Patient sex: M
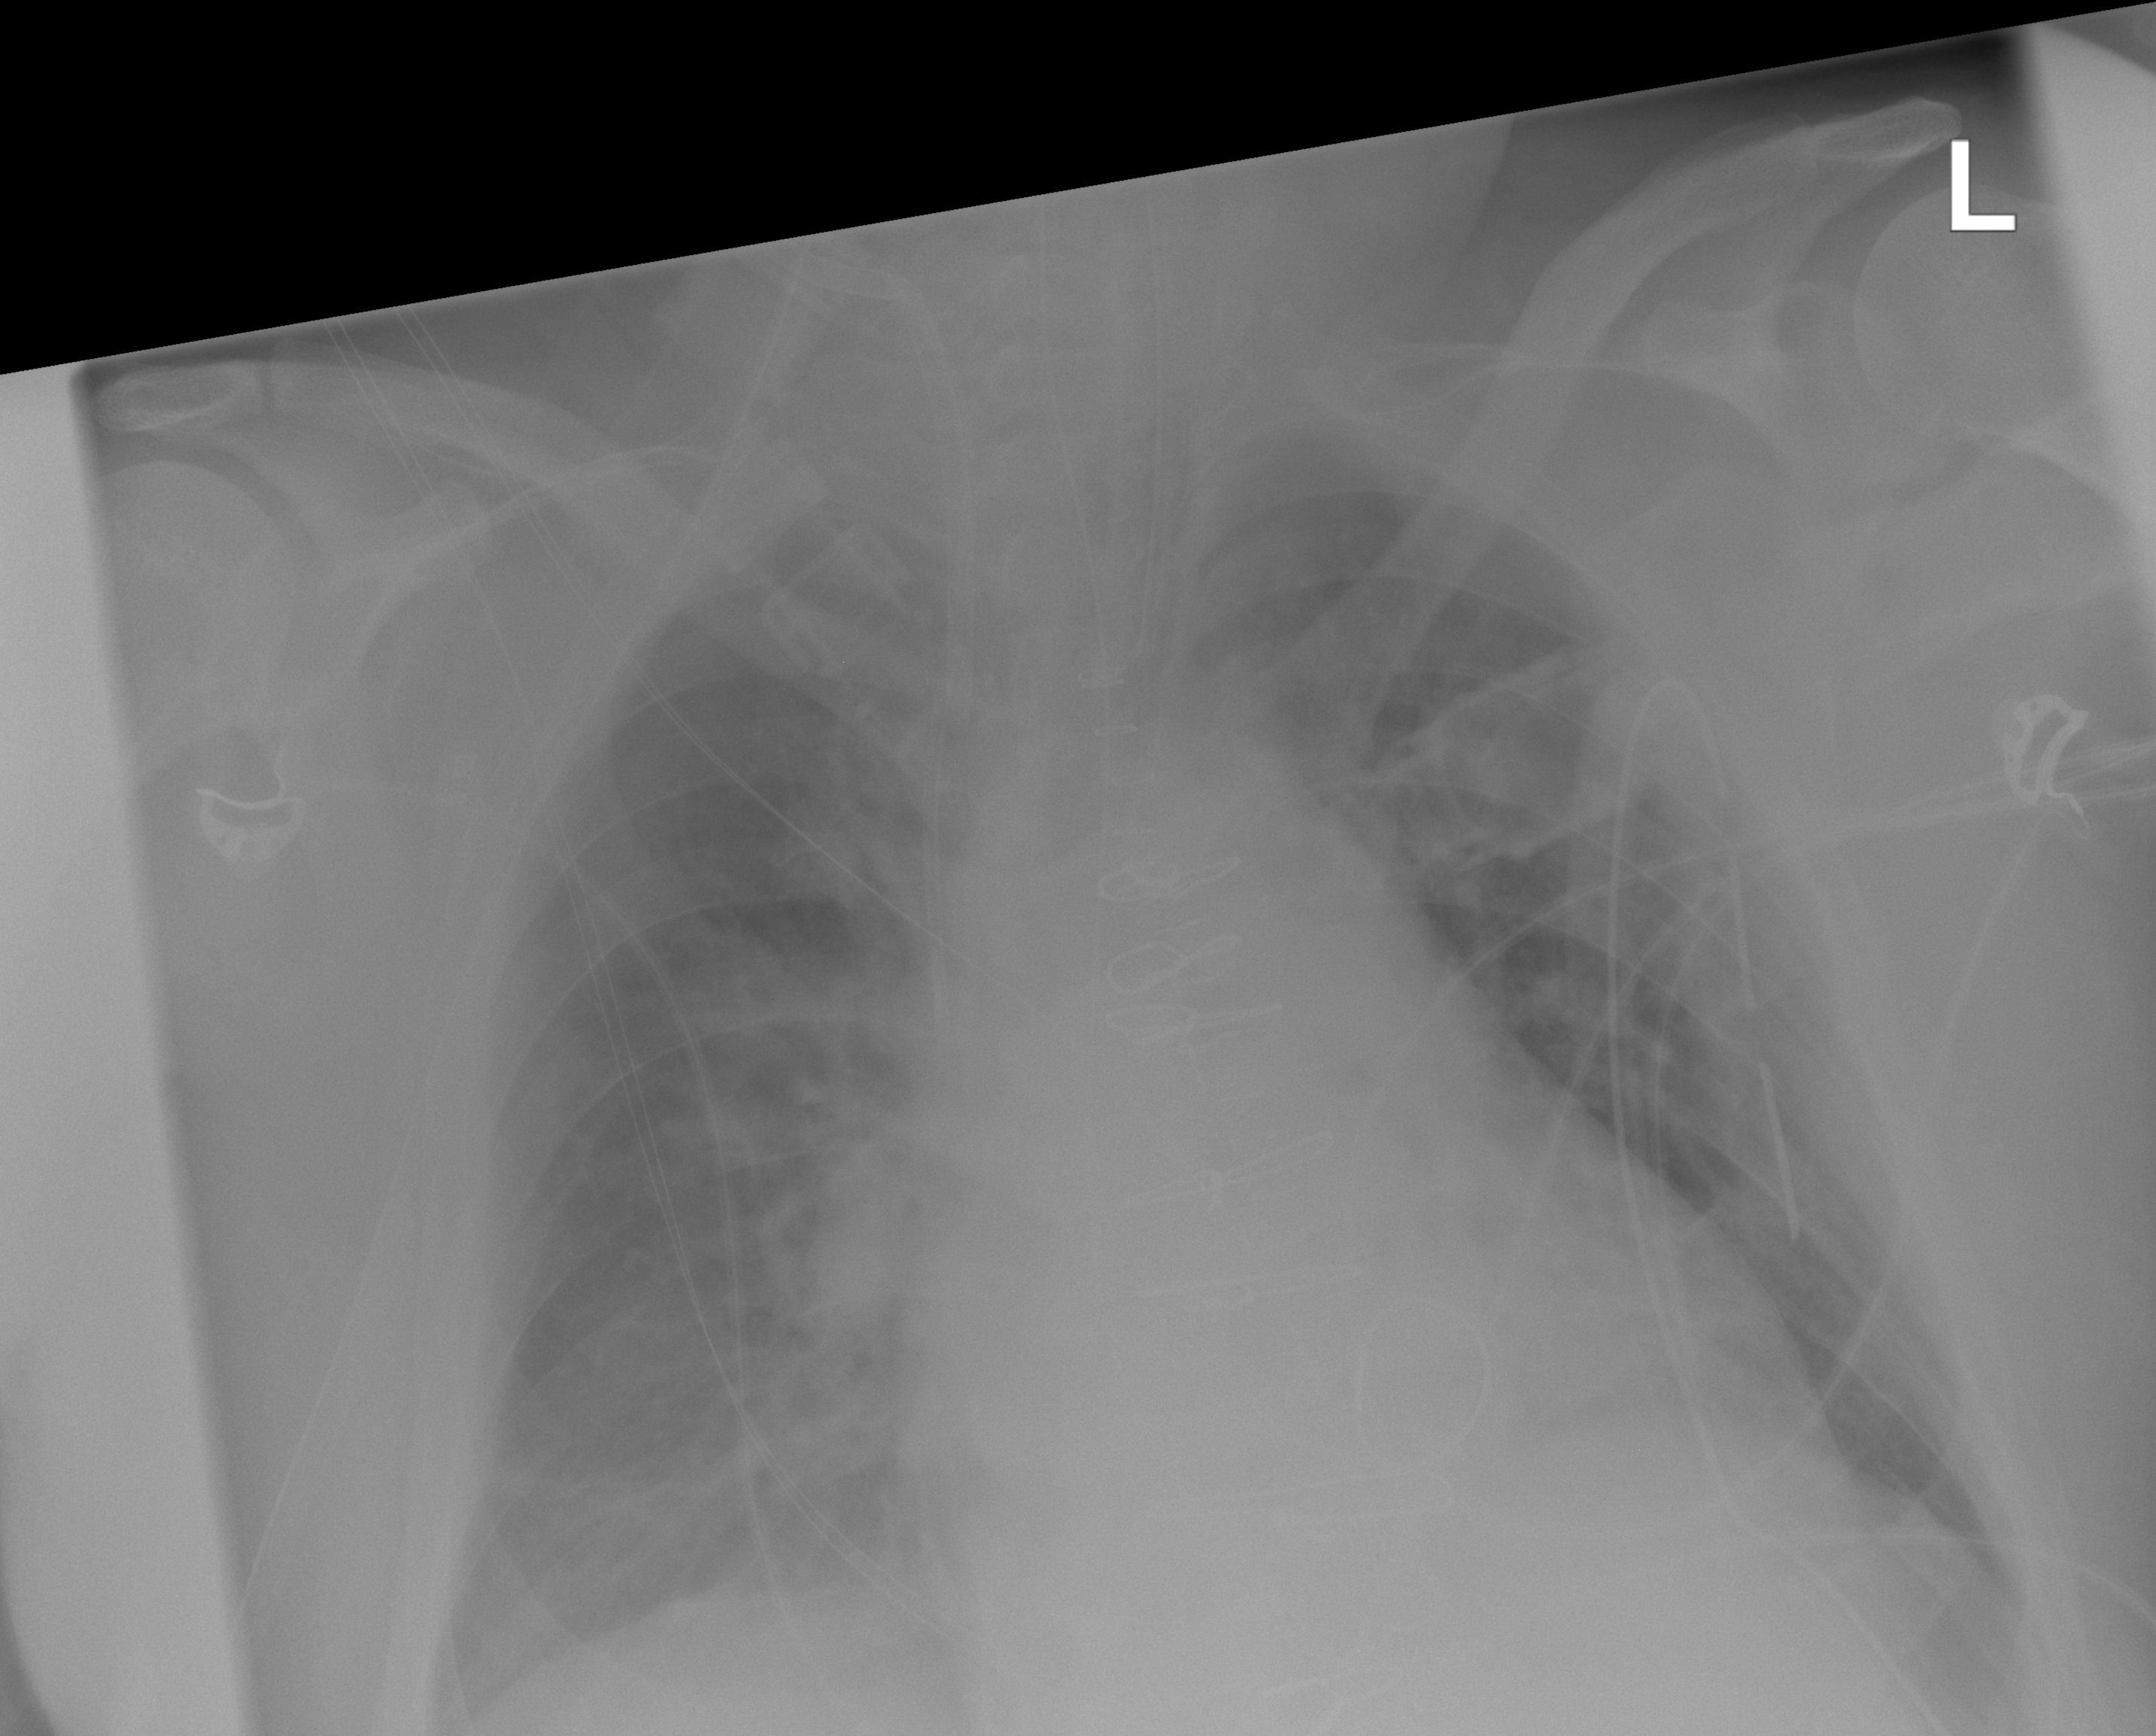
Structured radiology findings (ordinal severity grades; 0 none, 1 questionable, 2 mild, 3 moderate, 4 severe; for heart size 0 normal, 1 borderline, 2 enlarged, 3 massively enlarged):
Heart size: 2
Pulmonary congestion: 3
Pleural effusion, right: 2
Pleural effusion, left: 2
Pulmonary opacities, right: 1
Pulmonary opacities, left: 1
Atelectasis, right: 2
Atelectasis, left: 0